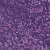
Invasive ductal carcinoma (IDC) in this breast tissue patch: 0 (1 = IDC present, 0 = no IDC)